Question: Why this code does not build?
I have following files:
'''
#import <Foundation/Foundation.h>
@interface Shape : NSObject{}
-(double)getArea;
-(void)Log;
@end
'''
'''
#import "Shape.h"
@interface Circle : Shape {}
@property (assign, nonatomic, readwrite) double radius;
@end
'''
'''
#import "Circle.h"
#include <math.h>
@implementation Circle : Shape
-(void)setRadius:(double)radius{}
-(double)getArea{
return self.radius * self.radius * M_PI;
}
-(void)Log{
NSLog(@"The circle has an area of %f.", self.getArea)
}
@end
'''
and
'''
#import <UIKit/UIKit.h>
#import "AppDelegate.h"
#import "Circle.h"
int main(int argc, char * argv[]) {
Circle *c = [Circle alloc];
c.radius = 10;
[c Log];
return 0;
}
'''
And I have build error:
> Undefined symbols for architecture x86_64:

What do I miss?
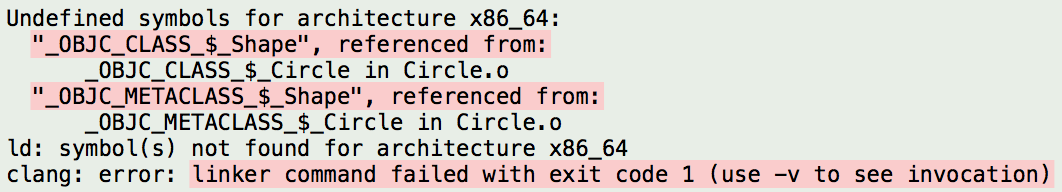
Answer: In Obj-C, '@interface' declares a class. All classes need to also have '@implementation'. In all C-like (C/C++/Obj-C) languages the header file is a promise - "what you see here is implemented somewhere". If the promise is not fulfilled (the implementation is missing), you will get compilation (linking) errors.
In this case, you are missing the implementation for the 'Shape' class.
I can understand your confusion, especially when you are coming from a language where 'interface' means an abstract set of methods. In Obj-C, similar things are called '@protocol'. Also, there are no abstract methods/classes in Obj-C. Every method that is declared must also be implemented (unless it's a protocol '@optional' method).